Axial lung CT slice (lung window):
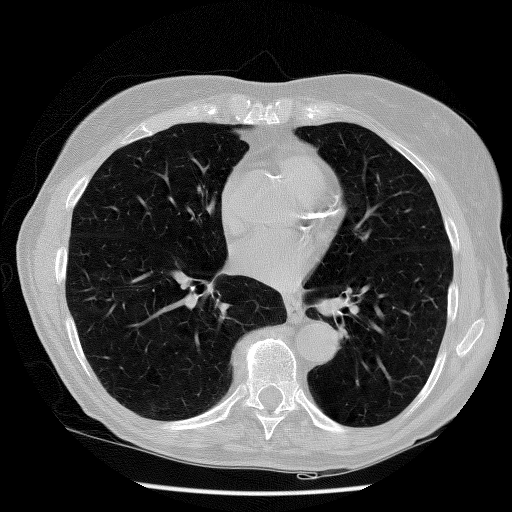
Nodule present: no